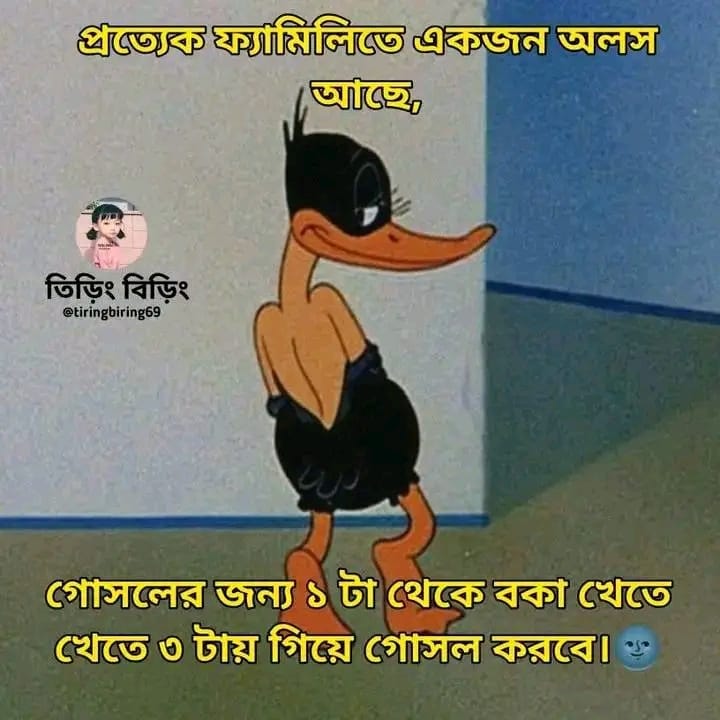
Text: প্রত্যেক পরিবারে একজন অলস আছে, গোসলের জন্য ১টা থেকে বকা খেতে খেতে ৩টায়  গিয়ে গোসল করবে।
Label: Non Hate